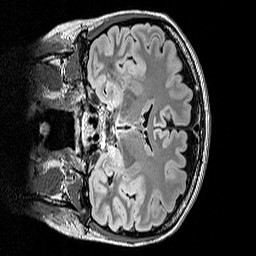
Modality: FLAIR
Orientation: coronal
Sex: female
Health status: ill
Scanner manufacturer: siemens
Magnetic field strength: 3 T
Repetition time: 5 s
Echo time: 0.388 s